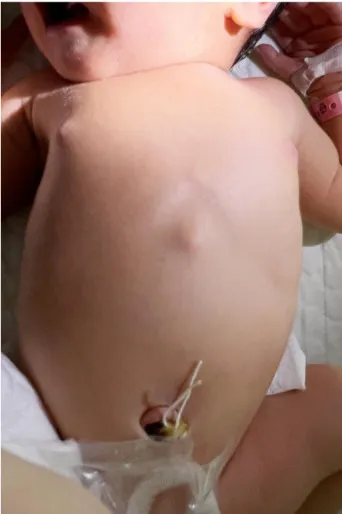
The preterm patient was at risk for neonatal varicella. (A) He had no rash at birth.
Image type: medical_photograph (skin_photograph)